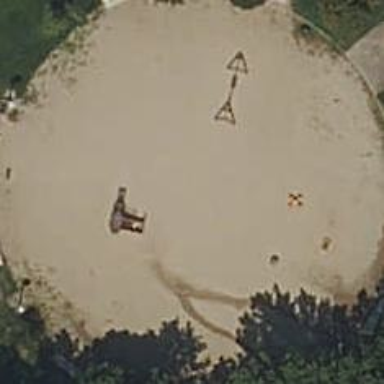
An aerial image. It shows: Playground area for leisure land.